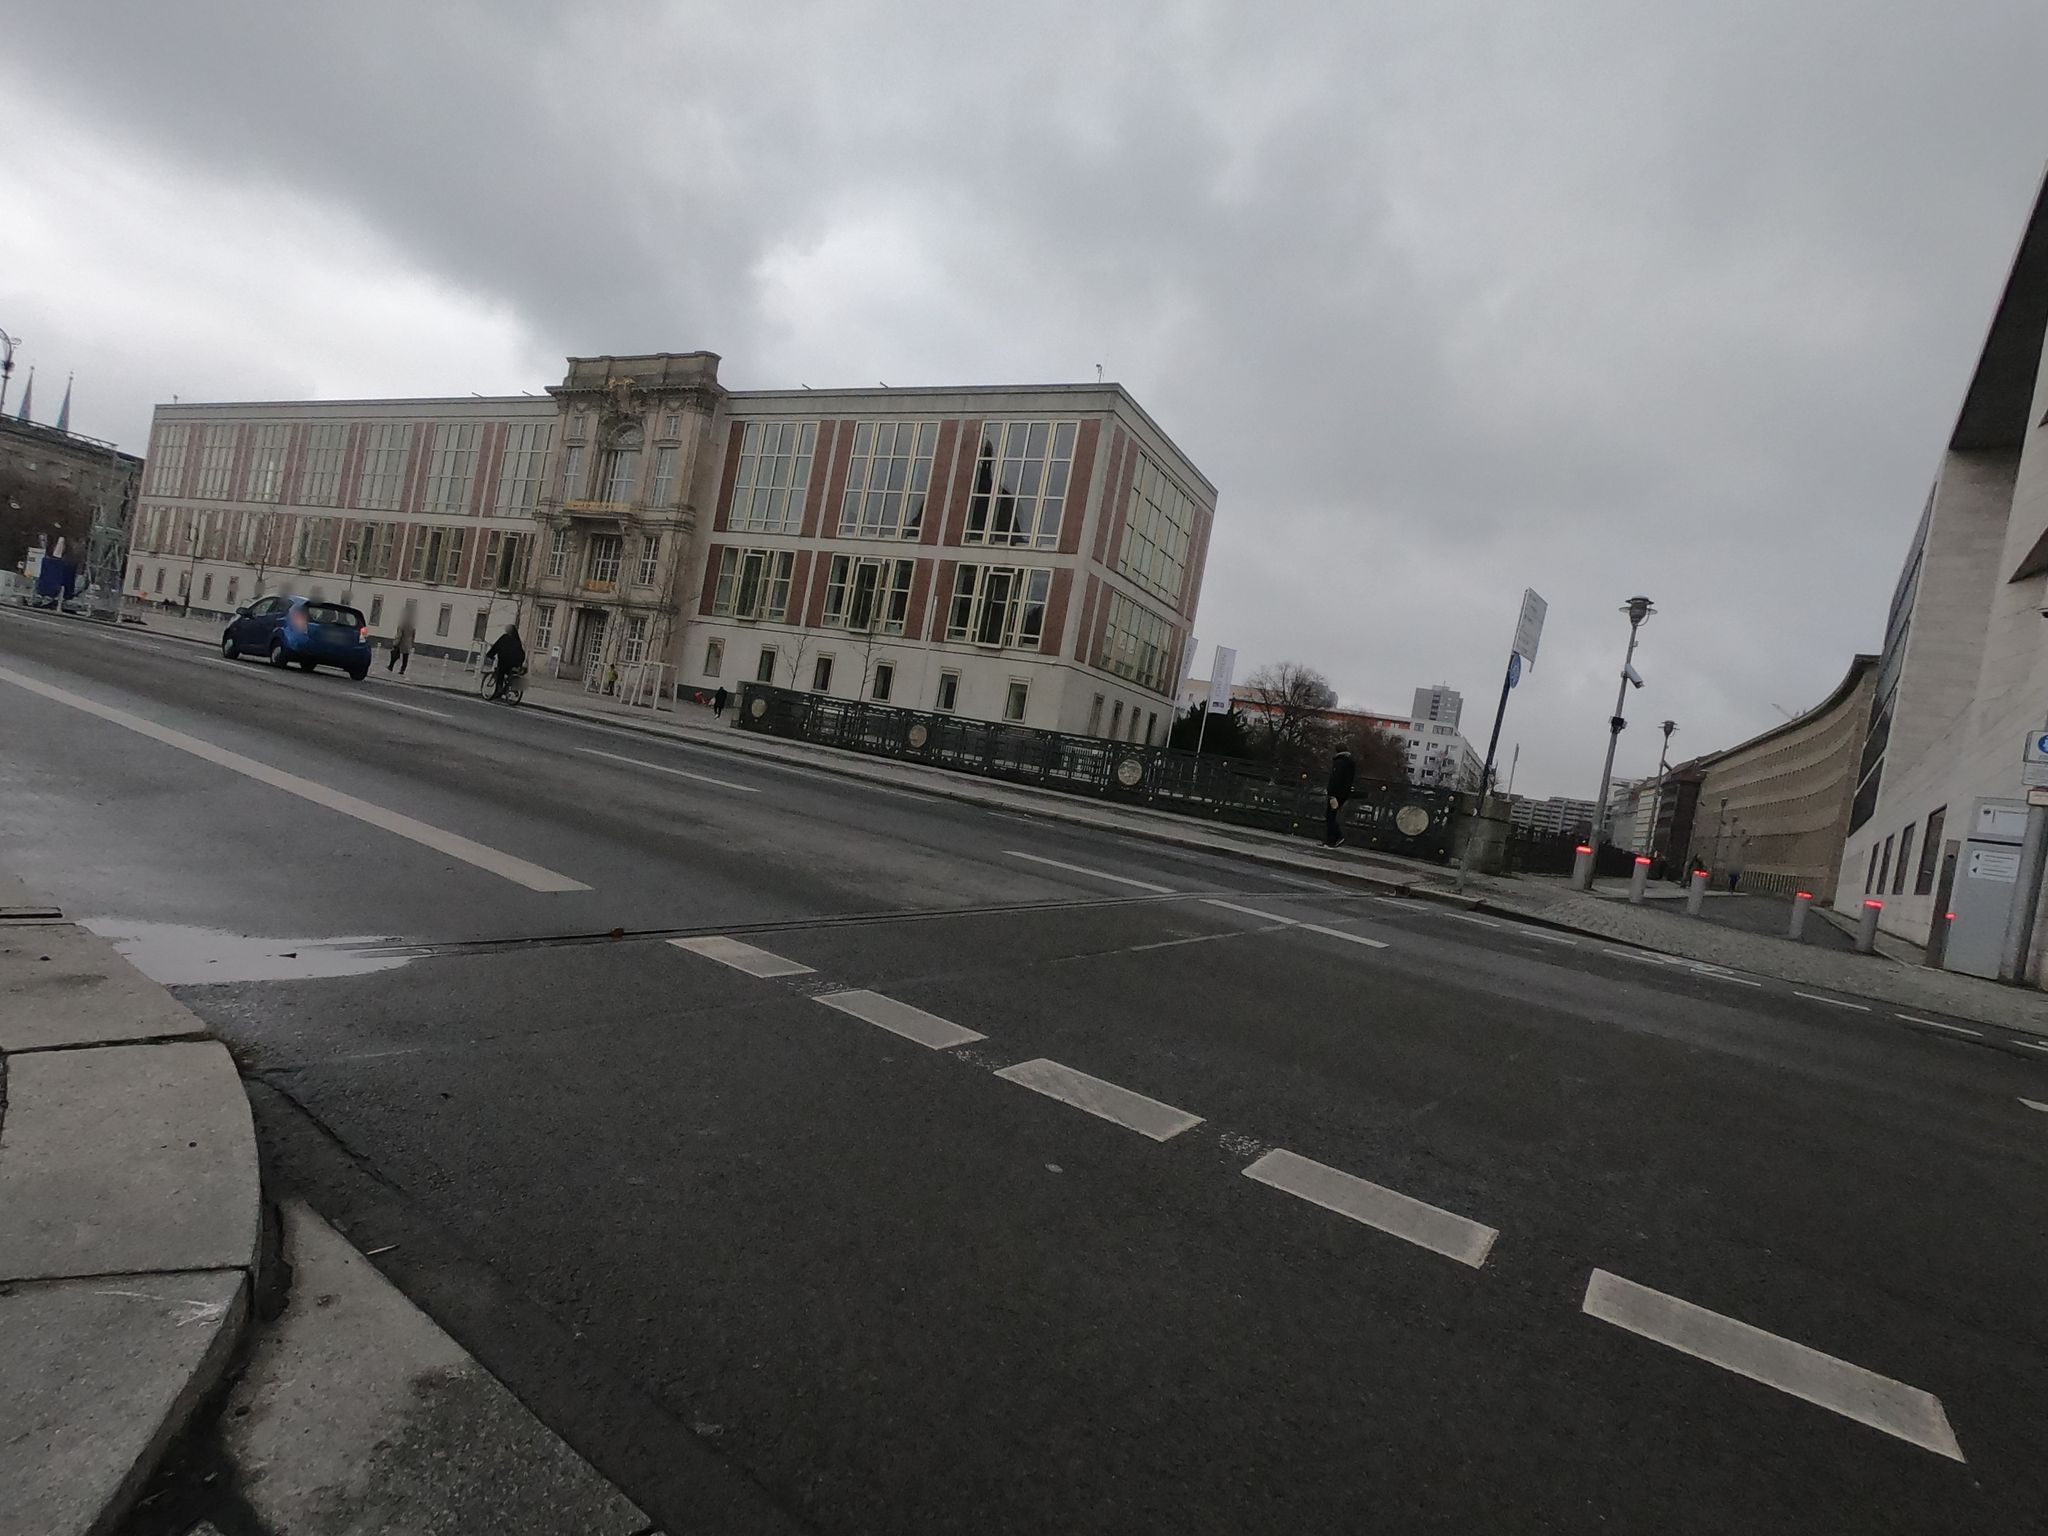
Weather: snowy
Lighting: day
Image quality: good
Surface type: cycling surface
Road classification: service
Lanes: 2
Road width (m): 4
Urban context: urban centre
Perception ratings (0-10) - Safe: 4.72, Lively: 4.51, Beautiful: 7.73, Boring: 3.81, Depressing: 2.09, Wealthy: 8.8